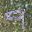
Label: 9